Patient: sex M, age 22
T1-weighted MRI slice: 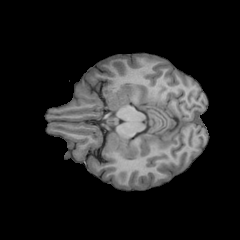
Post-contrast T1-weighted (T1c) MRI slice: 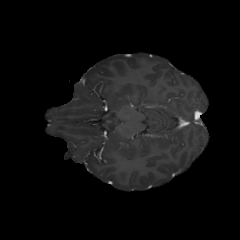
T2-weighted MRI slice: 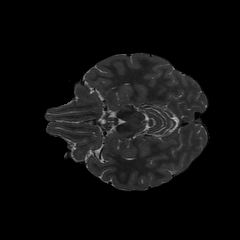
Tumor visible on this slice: no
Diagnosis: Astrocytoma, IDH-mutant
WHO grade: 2